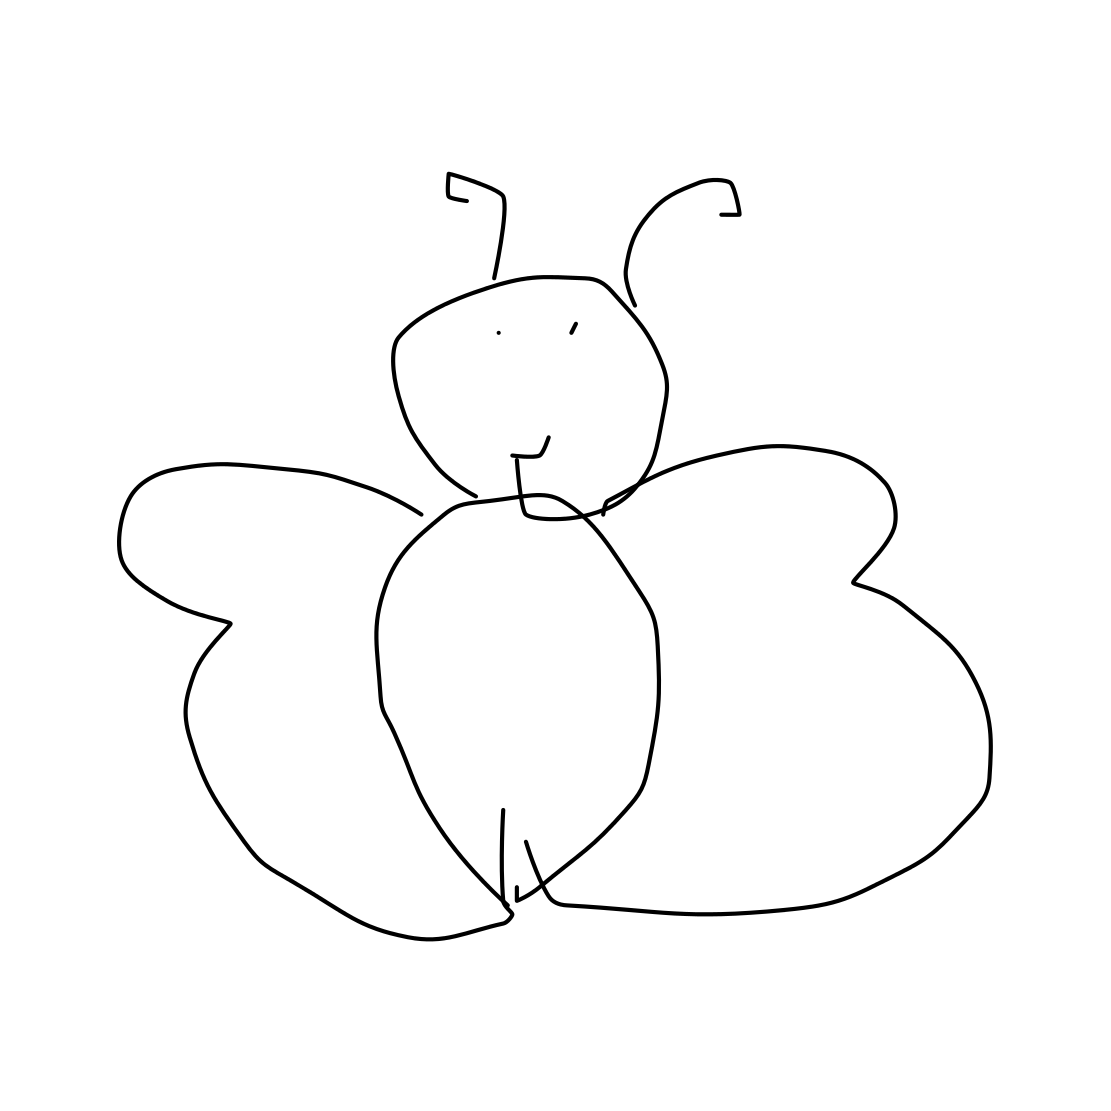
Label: bee